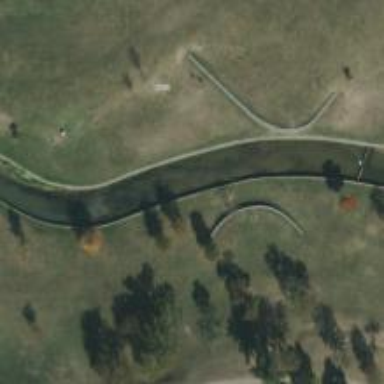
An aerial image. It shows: Disc golf basket.